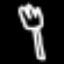
Label: fork